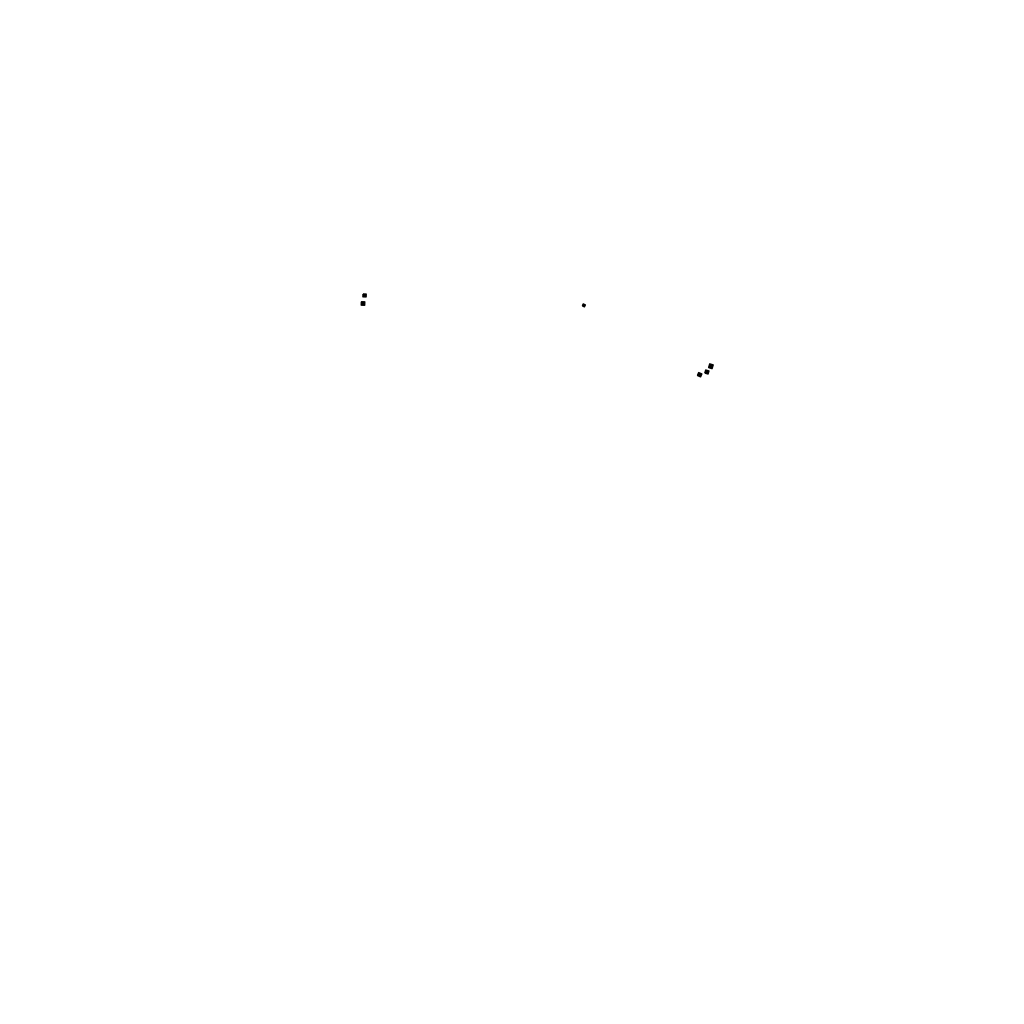
Tags: overhead vector_map, agriculture, recreation, special, individual_rise, density_2, Building, 1.0 km²